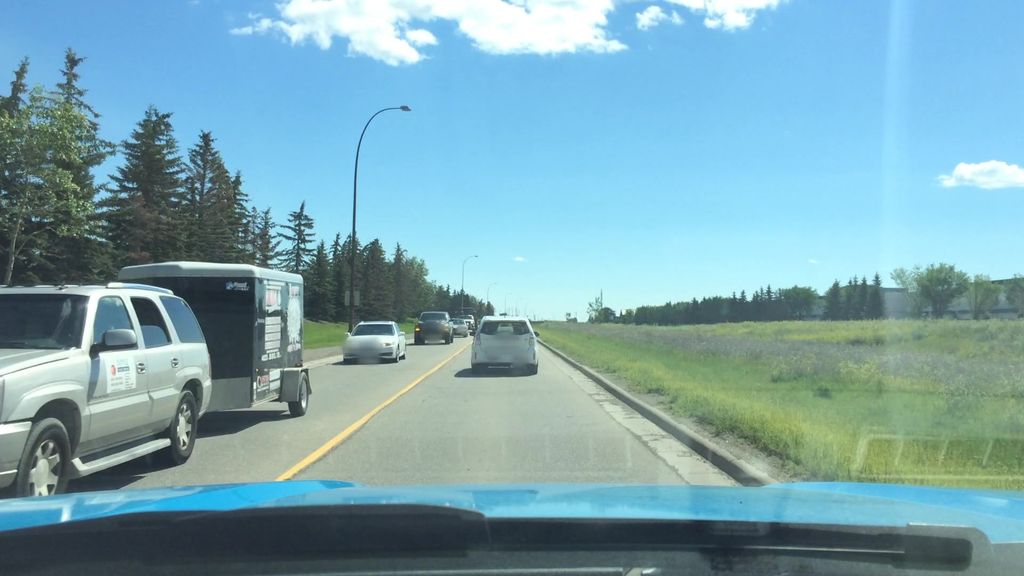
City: calgary